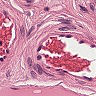
Metastatic tissue present: no